Question: I have this loop which creates a certain number of array depending on a value input by the user. I want to include the counter of the array at the end of the array name such that it is: array1[], array2[], array3[] and so on, one for each iteration. Would this be possible? We have just started learning C now at university so I don't know much about it yet. I tried the following:
'''
#include <stdio.h>
int main(void)
{
//Variables
int i, columns, column_size;
//Read input
printf("Input number of columns:
");
scanf("%d", &columns)
//Loop to create arrays
for (i=1; i<=columns; i=i+step)
{
//Read column size
scanf("%d", &column_size);
//Create an array of given size for this column
int column+"i"+[column_size];
}
return 0;
}
'''

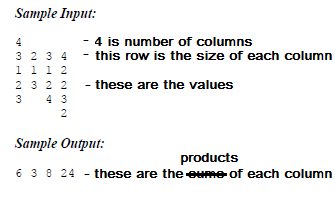
Answer: > I want to include the counter of the array at the end of the array name such that it is: 'array1[]', 'array2[]', 'array3[]' and so on, one for each iteration
That is not possible. C is a compiled language, meaning that a program (the compiler) creates the program at one point in time and the program eats user-input at a different point in time.
Even the names of the "variables" might vanish after compilation, they are not needed to execute the program.
'''
int a;
'''
All this does is to tell the compiler that you, the programmer need 32bits of space to store something. If you want to store something there later on, you use the name "a":
'''
a = 42;
'''
The compiler calculates the offset to your current location in RAM and stores the "42" at that address. At runtime the used "names" are completely irrelevant, there is no lookup for the right place involved.
This is the difference to an "interpreted language" like Python.